Question: first of all I have scoured Google and SO for this answer, finding only how to change the actual pixels to be of a certain alpha value, which would be incredibly slow or actually making a part of the 'BufferedImage' transparent via the use of 'lwg2.setComposite(AlphaComposite.getInstance(AlphaComposite.CLEAR))'. This is the exact functionality I need, however, I need to have the value to be less than '1f', which you cannot do with this specific instance of 'AlphaComposite.CLEAR'.
What I want this implementation for is to make a wall inside my 2.5d game become transparent when the player goes behind it, like so:
The logic behind my game is that the terrain is one 'BufferedImage' which is only updated when called, and then having the rest of the walls, etc, being drawn onto another 'BufferedImage' where entities are also drawn, so the opacity transformation would only affect the trees (or walls).
This is the code I am using atm, but as I said I don't want the circle that I am drawing to make a part of the image completely transparent, but only slightly (about 50%):
'''
g2.setComposite(AlphaComposite.getInstance(AlphaComposite.CLEAR, 0.5f));
g2.fillOval(x - (int) (TILE_WIDTH * 1), y - (int) (TILE_HEIGHT * 1.5), TILE_WIDTH * 2, TILE_HEIGHT * 3);
'''
(The '0.5f' in the 'AlphaComposite' constructor does nothing).
The reason I need this to be efficient is because I am updating this image 30 times a second, so efficiency > quality.
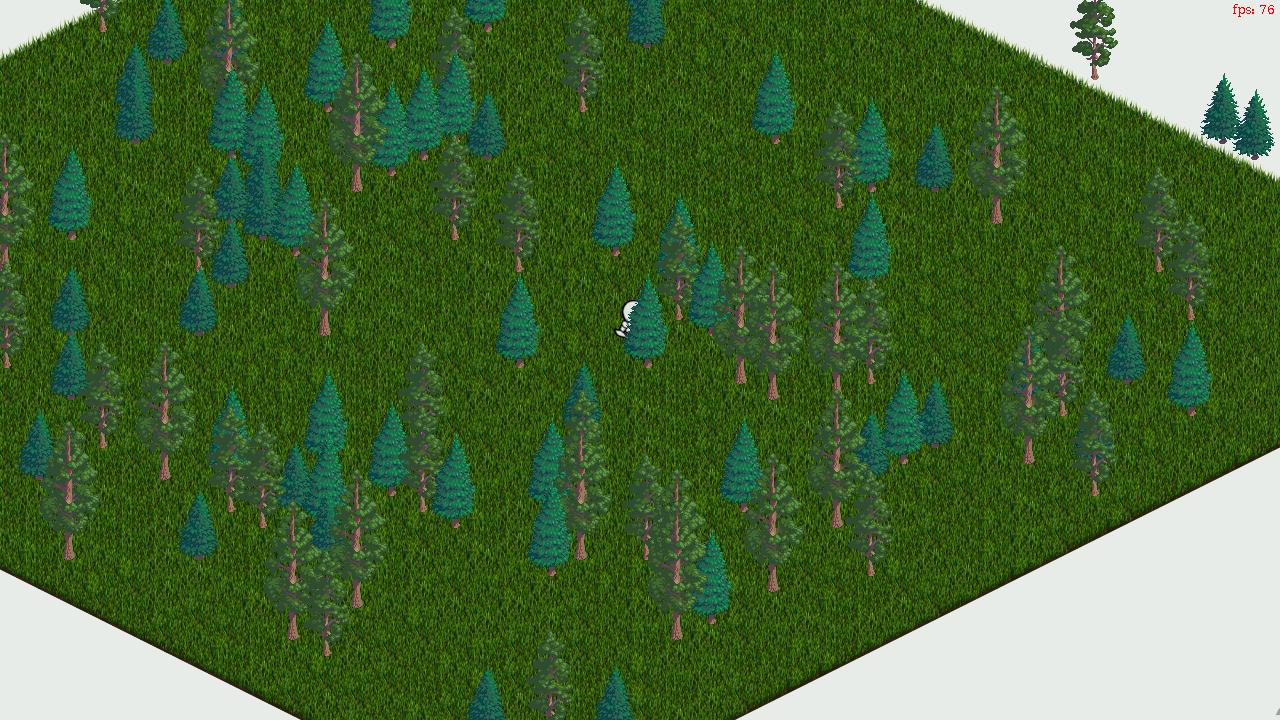
Answer: So, I ended up solving the issue by not manipulating the image directly via making a part of the image translucent, but manipulating the opacity of the images I am drawing with. As @user343760 and @NESPowerGlove mentioned, I could just make the assets I am using translucent when the player is behind it. Since I am using a underlying grid array to back my game, I could do this by working out if the 'tile.x - 1 == (int) player.x' and 'tile.y - 1== (int) player.y'. In isometry, this meant that the player was on the tile directly above it in our perspective. Then I had to solve the issue if the wall.z is bigger than 0 or 1, hence having the problem where a tile 5 blocks "bellow" the player could obstruct him if the walls extended z = 5 above the tile. For this problem, I implemented the following solution:
'''
for(int i = 0; i < wall.getAsset(1f).getHeight()/TILE_HEIGHT; i++) {
if((tile.x - i - wall.z == (int) world.player.getX() && tile.y - i -wall.z == (int) world.player.getY())) {
lwg2.drawImage(wall.getAsset(0.5f), x, y, this);
}
}
'''
This also ensures that the image is transparent even if the player is "above" the tile "above" the tile where the wall is situated, in terms of the image extending above that limit. I have fixed this via using the for loop which looks above for 'i' number of times, depending on the 'image.height/tile_height', which is an universal constant.
If you require to make a part of the image transparent, I have not found solutions which would work fault free, except for manipulating the pixels in the low-levels of 'BufferedImage'. If you also want to erase a part of an image directly, use the code 'g2.setComposite(AlphaComposite.getInstance(AlphaComposite.CLEAR));' and draw as you would normally. Remember to switch back to a normal composite via 'g2.setComposite(AlphaComposite.getInstance(AlphaComposite.SRC_OVER));'.
You could also draw with a certain opacity in the first place using the 'Composite' 'g2.setComposite(AlphaComposite.getInstance(AlphaComposite.SRC_OVER, opacity));', where 'opacity' is a 'float' with values from '0f' to '1f', '0f' being completely transparent and '1f' being completely opaque.
I hope this helped anyone out there. If you find a better way of doing this, please leave a comment for future readers.
This is what my solution looks like :):